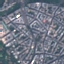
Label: Residential